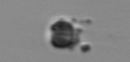
Label: Apedinella